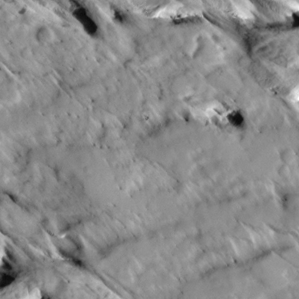
Label: non_frost